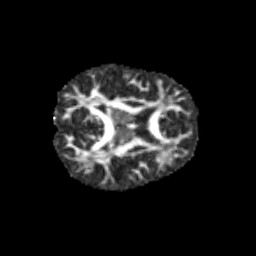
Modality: FA
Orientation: axial
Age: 10
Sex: male
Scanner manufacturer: siemens
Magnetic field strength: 3 T
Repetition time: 3.8 s
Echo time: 0.07 s